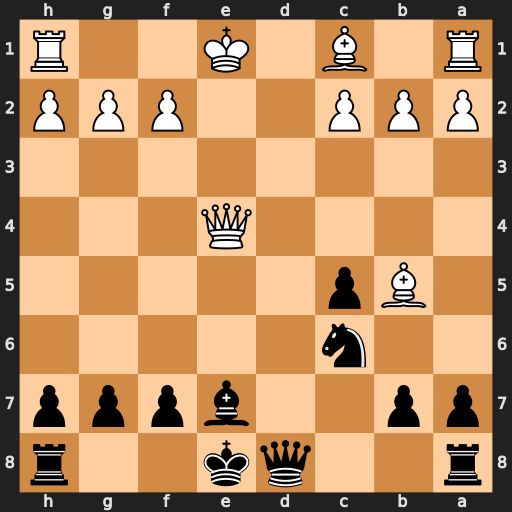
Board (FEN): r2qk2r/pp2bppp/2n5/1Bp5/4Q3/8/PPP2PPP/R1B1K2R
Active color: b
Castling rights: KQkq
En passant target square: -
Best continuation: Qa5+ c3 Qxb5